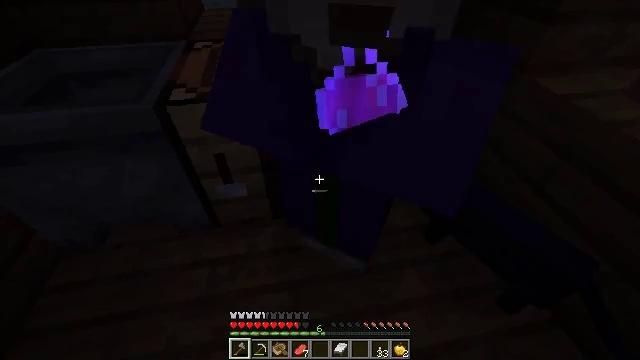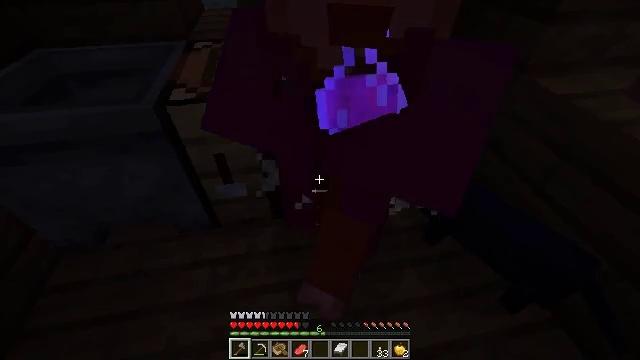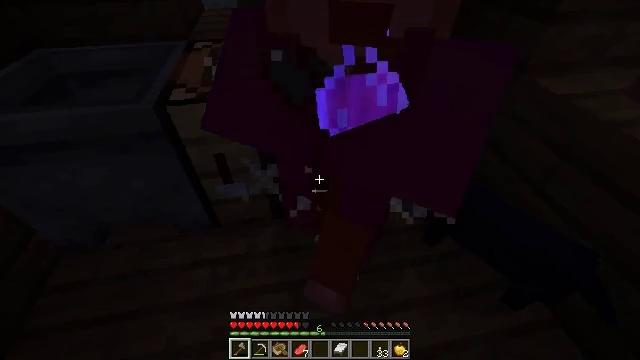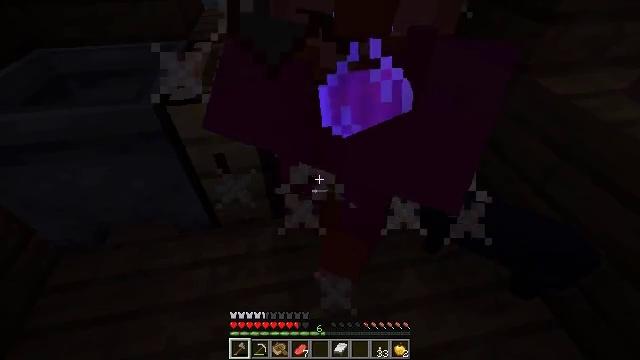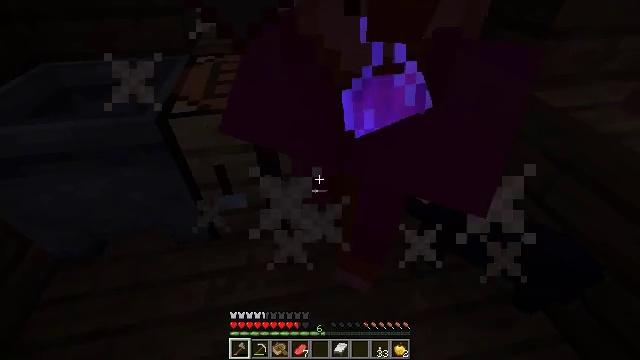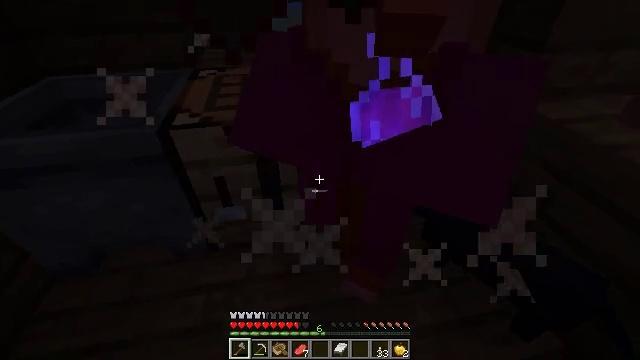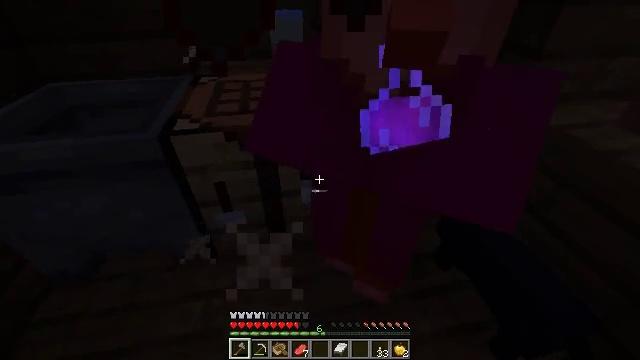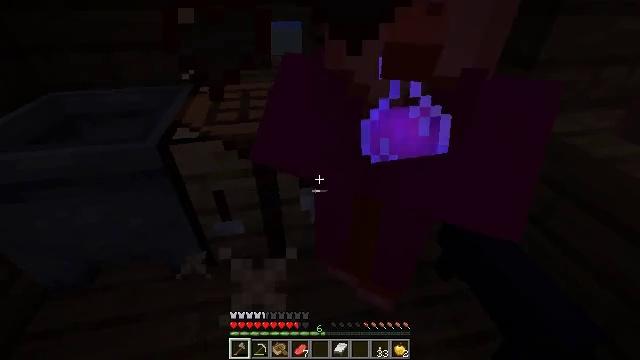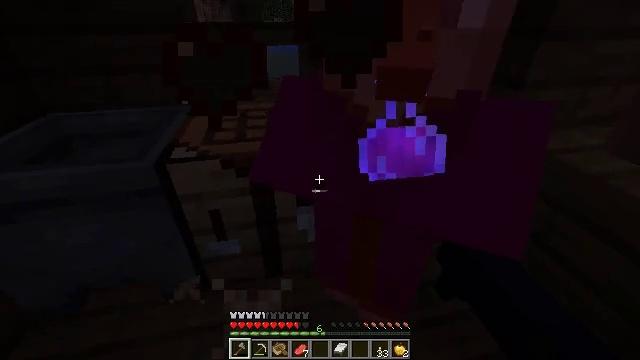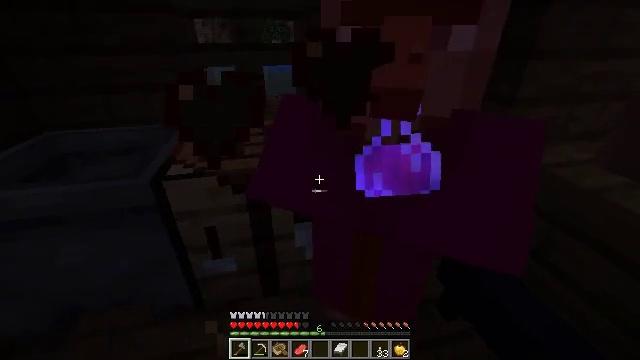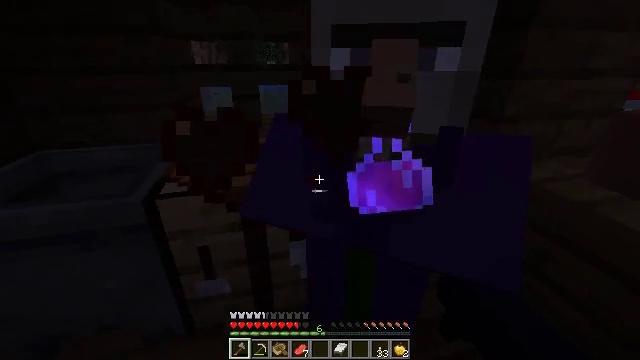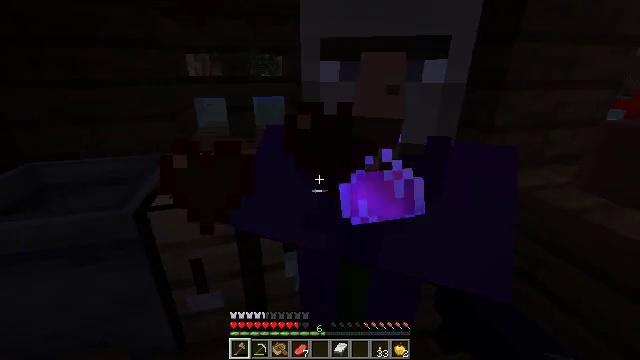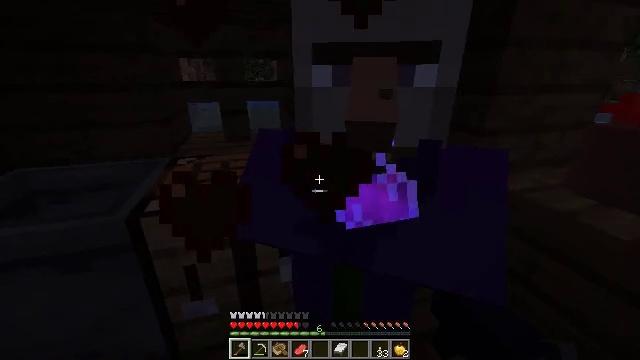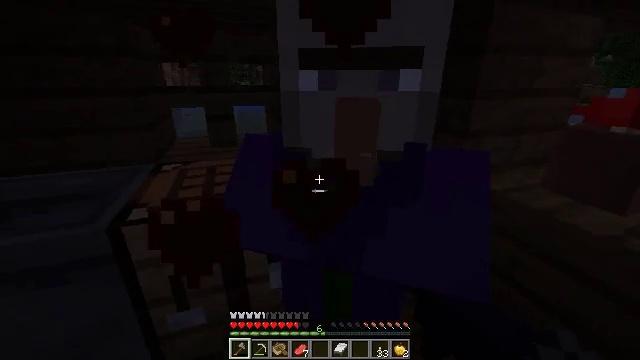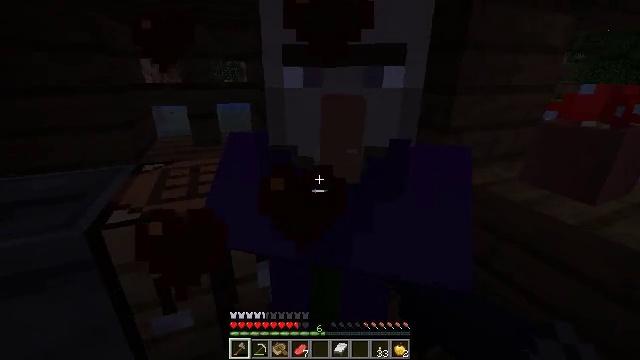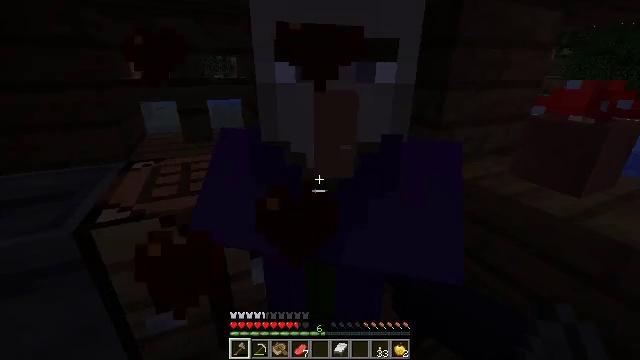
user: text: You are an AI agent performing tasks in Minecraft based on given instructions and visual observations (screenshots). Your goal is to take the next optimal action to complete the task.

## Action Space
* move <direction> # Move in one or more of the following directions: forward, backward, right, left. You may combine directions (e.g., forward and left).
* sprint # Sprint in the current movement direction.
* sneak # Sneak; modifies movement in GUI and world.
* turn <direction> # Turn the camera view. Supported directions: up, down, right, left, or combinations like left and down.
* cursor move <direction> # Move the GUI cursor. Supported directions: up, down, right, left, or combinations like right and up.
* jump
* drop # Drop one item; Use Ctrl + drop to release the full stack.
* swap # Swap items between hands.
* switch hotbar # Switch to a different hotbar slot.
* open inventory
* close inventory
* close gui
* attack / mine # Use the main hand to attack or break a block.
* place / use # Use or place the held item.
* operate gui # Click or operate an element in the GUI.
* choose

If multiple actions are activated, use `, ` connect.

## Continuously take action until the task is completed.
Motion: motion action
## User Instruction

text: Combat the witch.
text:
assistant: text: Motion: no_op
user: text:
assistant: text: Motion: no_op
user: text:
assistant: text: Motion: no_op
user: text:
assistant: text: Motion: turn up
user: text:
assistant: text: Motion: turn up
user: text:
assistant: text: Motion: turn up
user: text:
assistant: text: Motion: turn up
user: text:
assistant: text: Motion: turn up
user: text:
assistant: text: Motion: turn up
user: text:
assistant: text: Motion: turn right and up
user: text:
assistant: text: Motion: turn right and up
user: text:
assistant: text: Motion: turn right
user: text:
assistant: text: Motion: turn right
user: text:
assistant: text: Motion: turn right
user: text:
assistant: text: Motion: turn right
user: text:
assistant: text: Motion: no_op
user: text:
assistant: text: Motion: no_op
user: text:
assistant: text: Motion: jump
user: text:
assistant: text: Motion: turn down, jump
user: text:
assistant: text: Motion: turn left and down, attack / mine, jump
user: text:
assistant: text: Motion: turn down, attack / mine
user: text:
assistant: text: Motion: attack / mine
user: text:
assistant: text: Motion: no_op
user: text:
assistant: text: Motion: no_op
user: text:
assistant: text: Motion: no_op